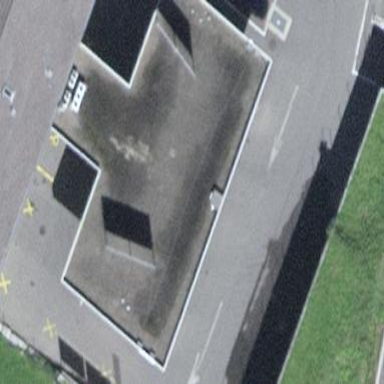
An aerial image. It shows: View of roof of building.